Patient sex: M
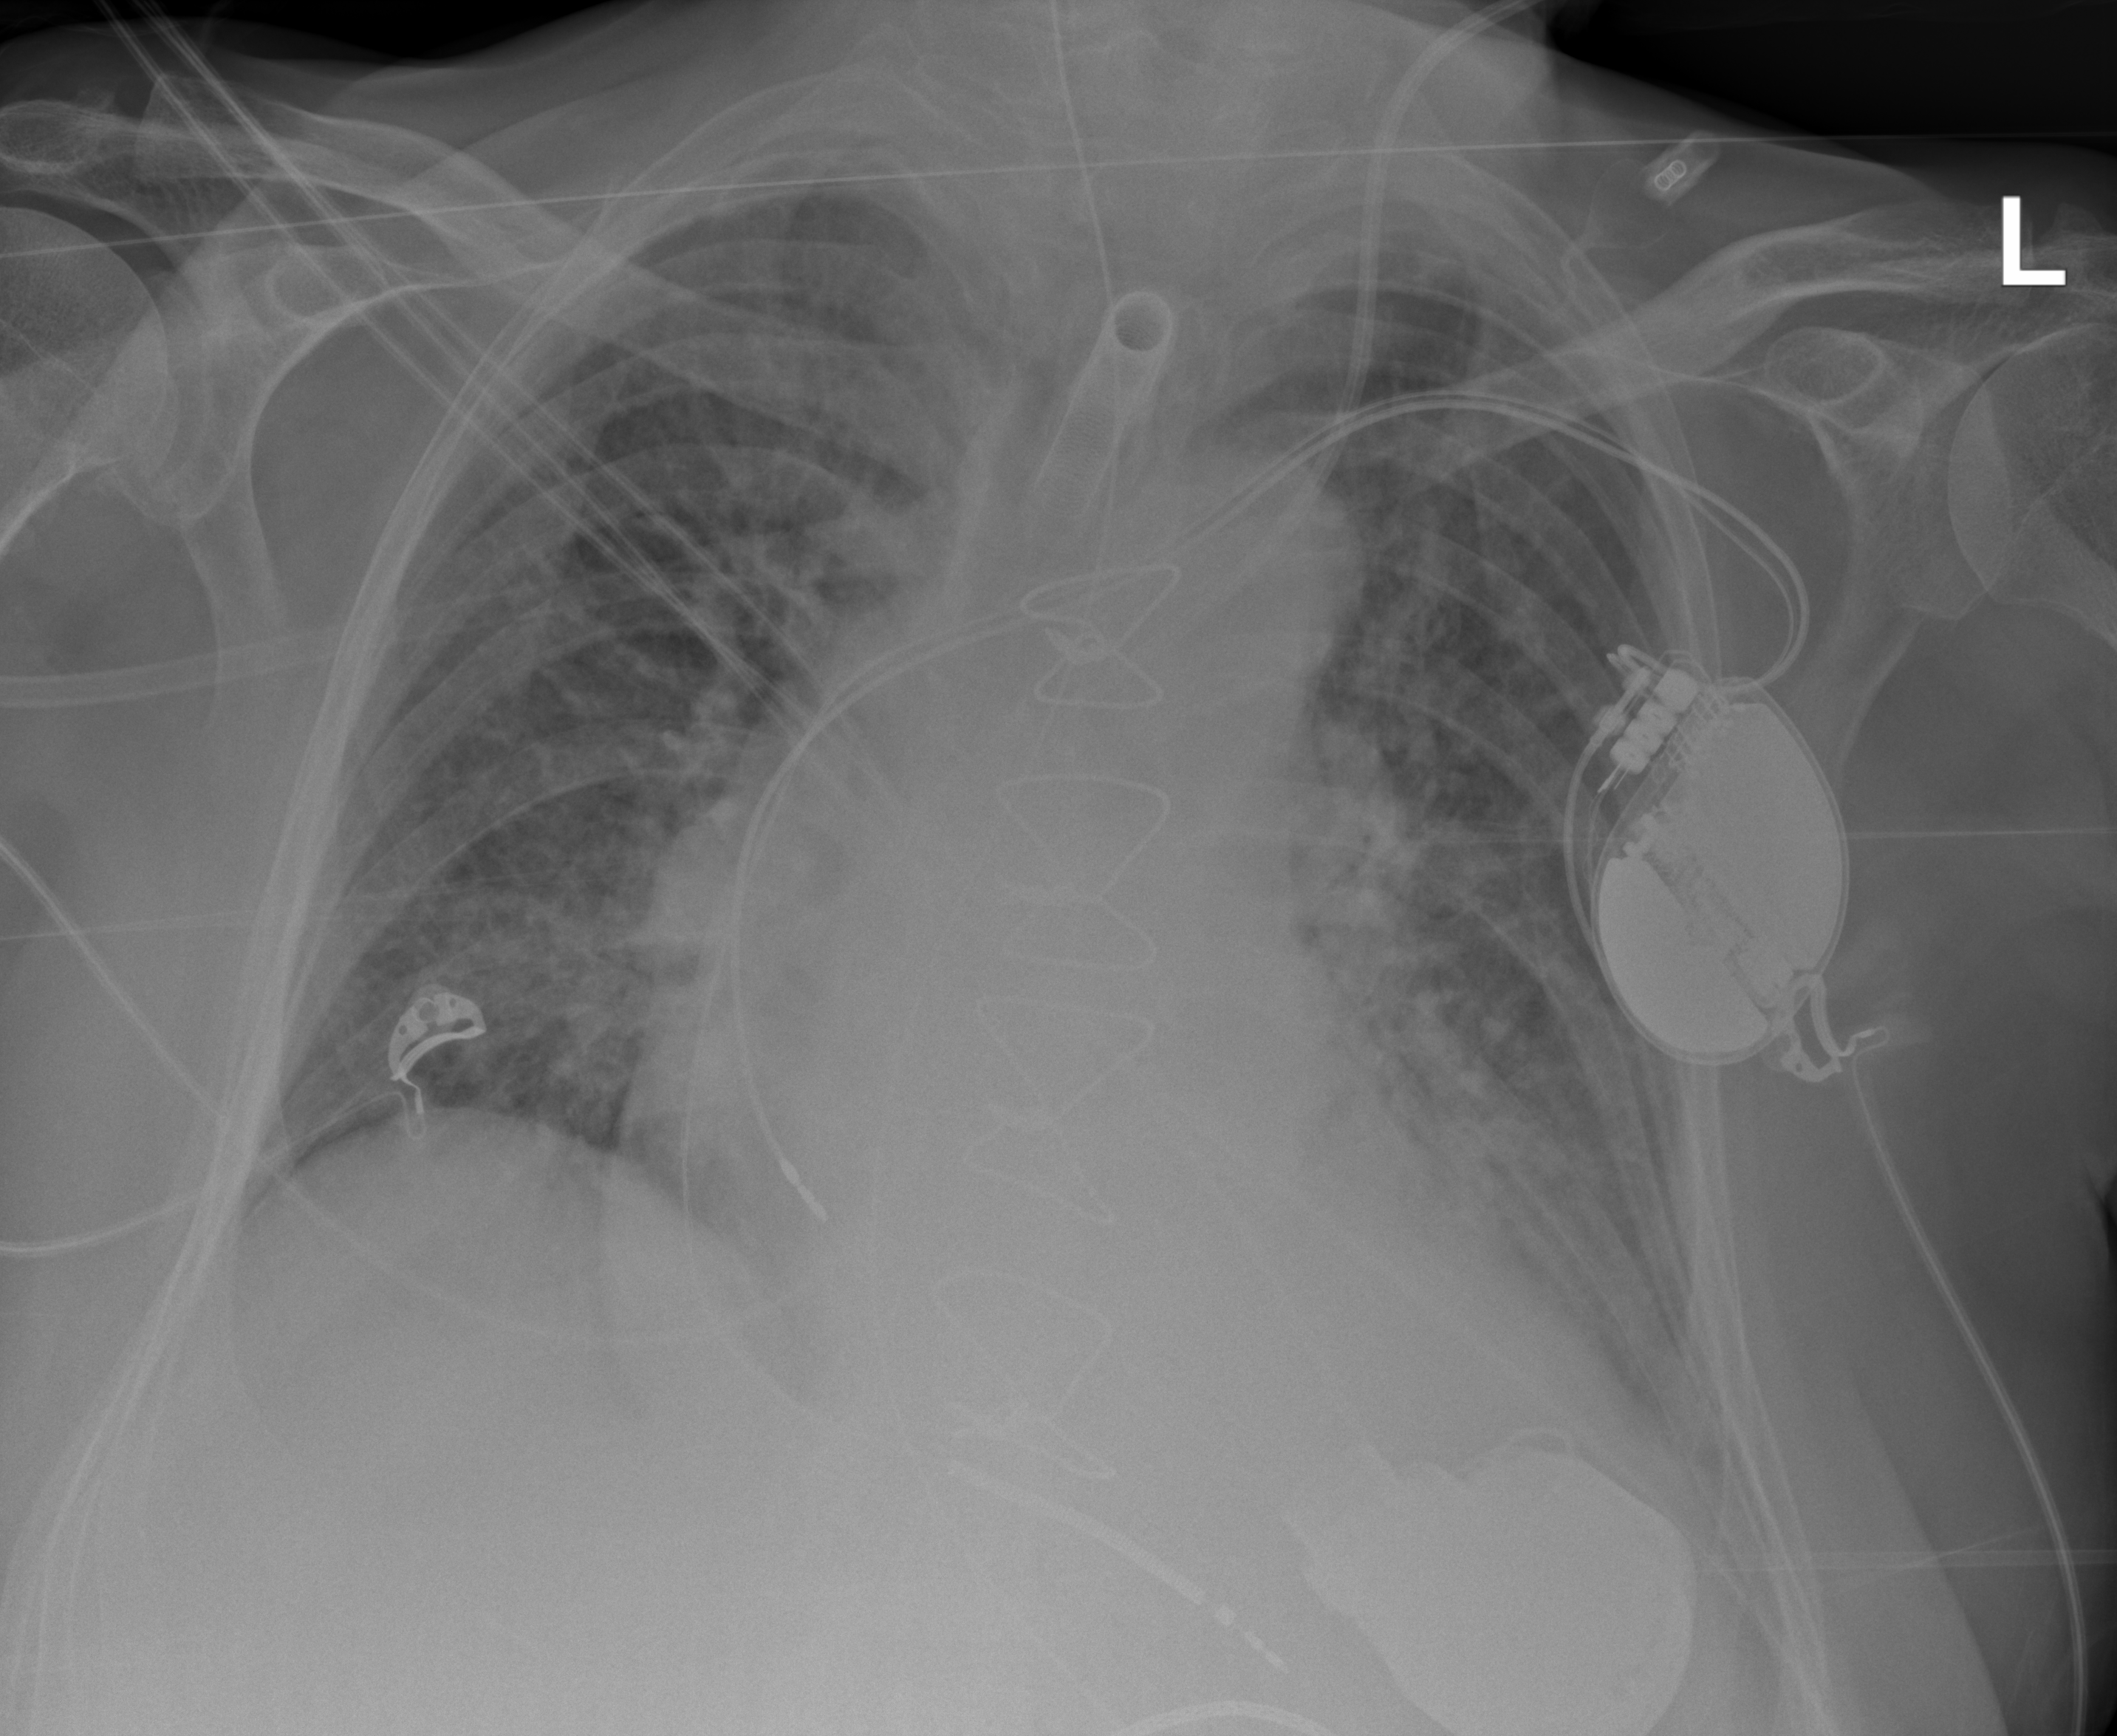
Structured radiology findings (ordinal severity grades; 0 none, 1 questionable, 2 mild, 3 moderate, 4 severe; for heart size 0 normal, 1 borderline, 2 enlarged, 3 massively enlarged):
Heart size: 2
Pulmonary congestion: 3
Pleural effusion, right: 0
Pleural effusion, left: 2
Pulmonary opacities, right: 2
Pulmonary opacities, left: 2
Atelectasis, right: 2
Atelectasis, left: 2